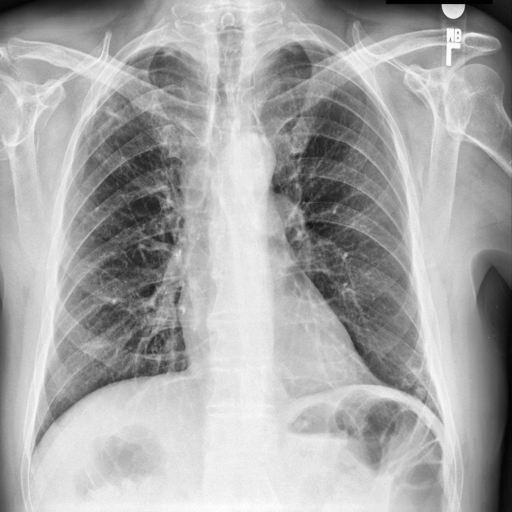
Finding: NORMAL